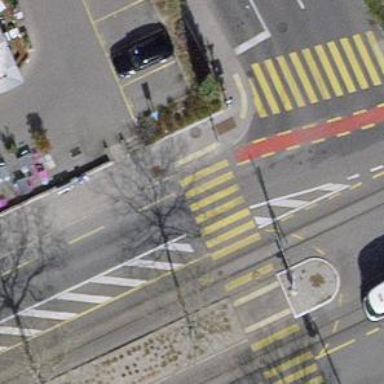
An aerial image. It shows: Asphalt road with traffic signals at the crossing.